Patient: sex F, age 31
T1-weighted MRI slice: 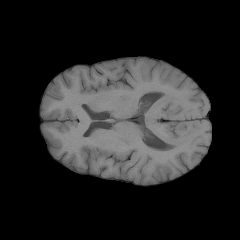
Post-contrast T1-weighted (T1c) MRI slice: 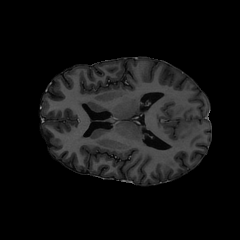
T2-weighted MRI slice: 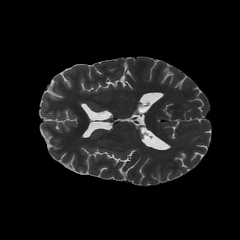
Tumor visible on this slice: no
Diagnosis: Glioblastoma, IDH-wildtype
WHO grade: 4